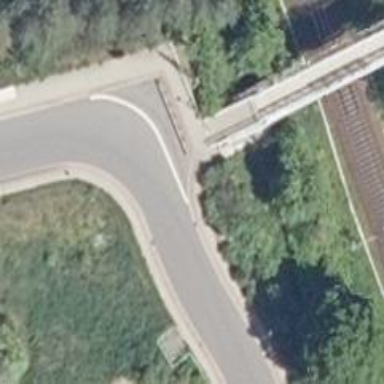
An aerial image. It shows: Footway.